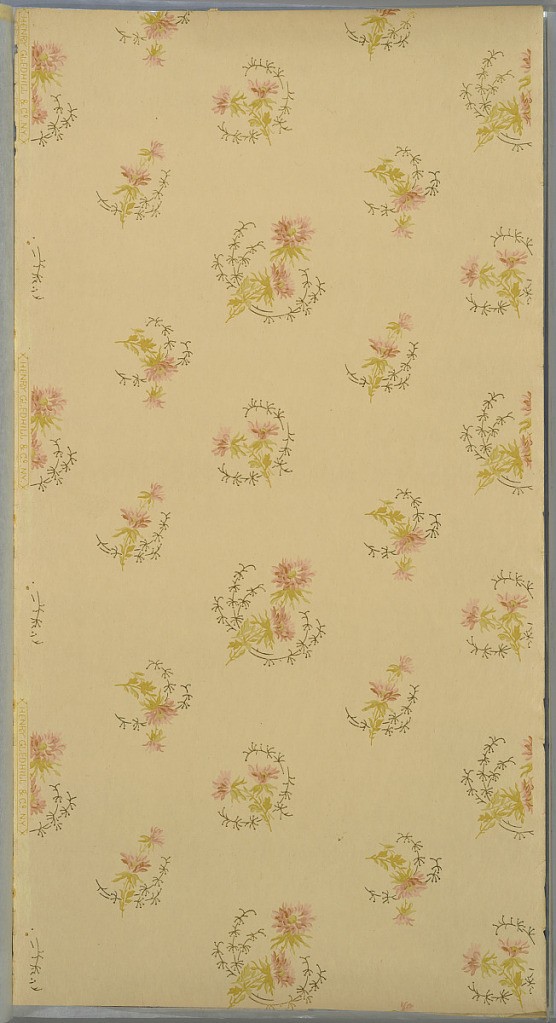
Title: Ceiling paper
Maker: Henry Gledhill & Co., 1889 – 1900
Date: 1905–1915
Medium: Machine-printed paper
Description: On beige ground, clusters of light green vines and leaves with pink flowers.